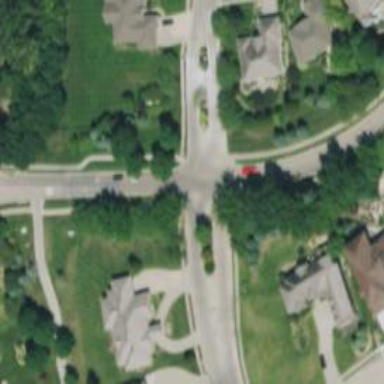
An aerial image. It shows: Unmarked road crossing.